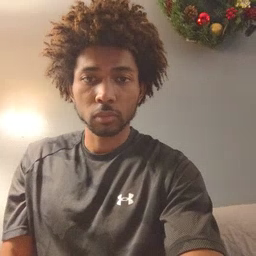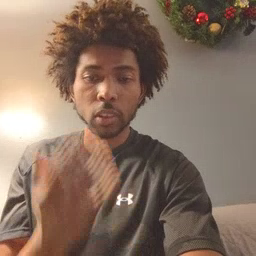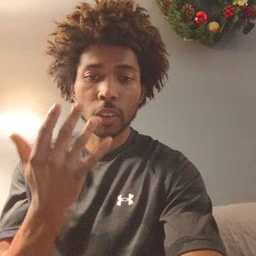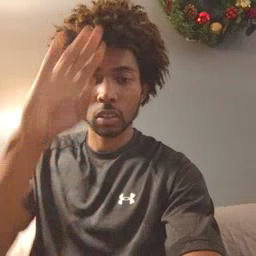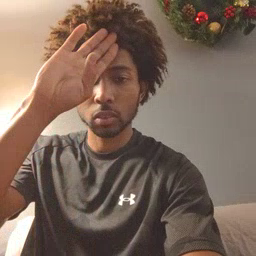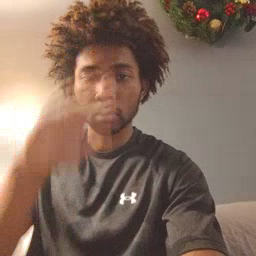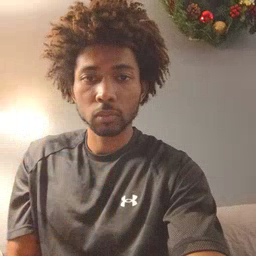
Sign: fireman